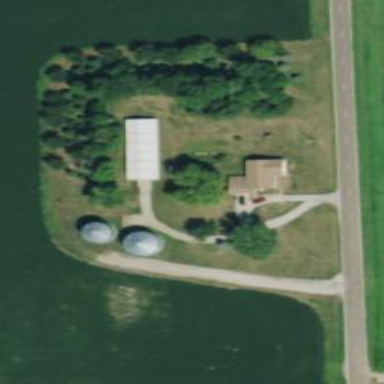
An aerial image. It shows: Silo.